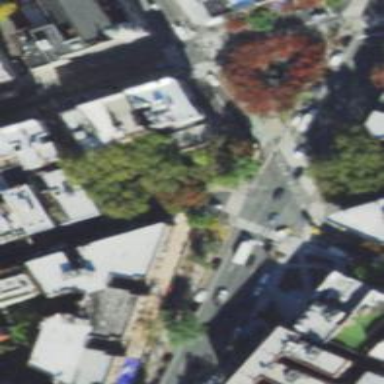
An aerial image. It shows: Zebra crossing on footway.